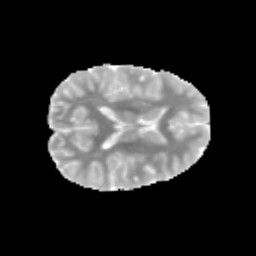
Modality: MD
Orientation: axial
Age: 11
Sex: male
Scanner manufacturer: siemens
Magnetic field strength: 3 T
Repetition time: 3.8 s
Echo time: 0.07 s